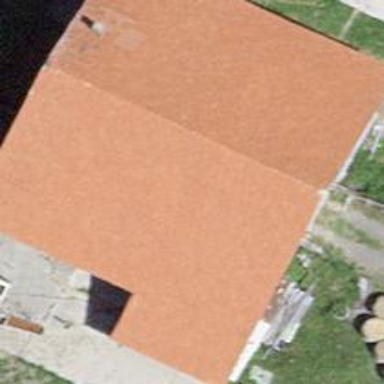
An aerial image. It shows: Farm building.